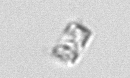
Label: Bacillariophyceae_morphotype1